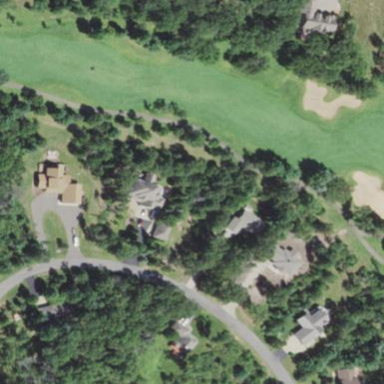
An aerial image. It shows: Grassy area designated as golf fairway.